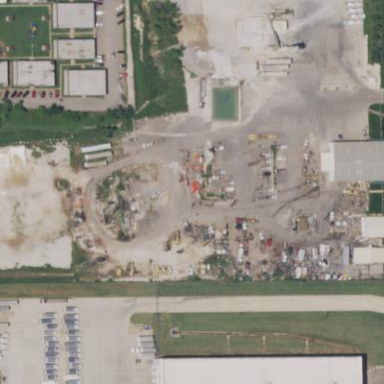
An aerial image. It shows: Industrial area.